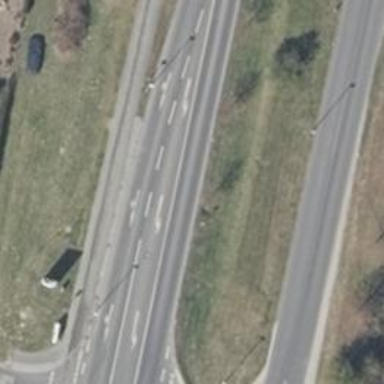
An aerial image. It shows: Primary highway with asphalt surface. There is sidewalk on the left.